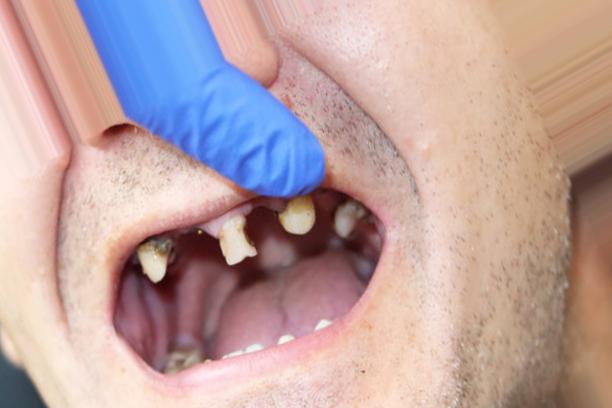
Condition: Caries